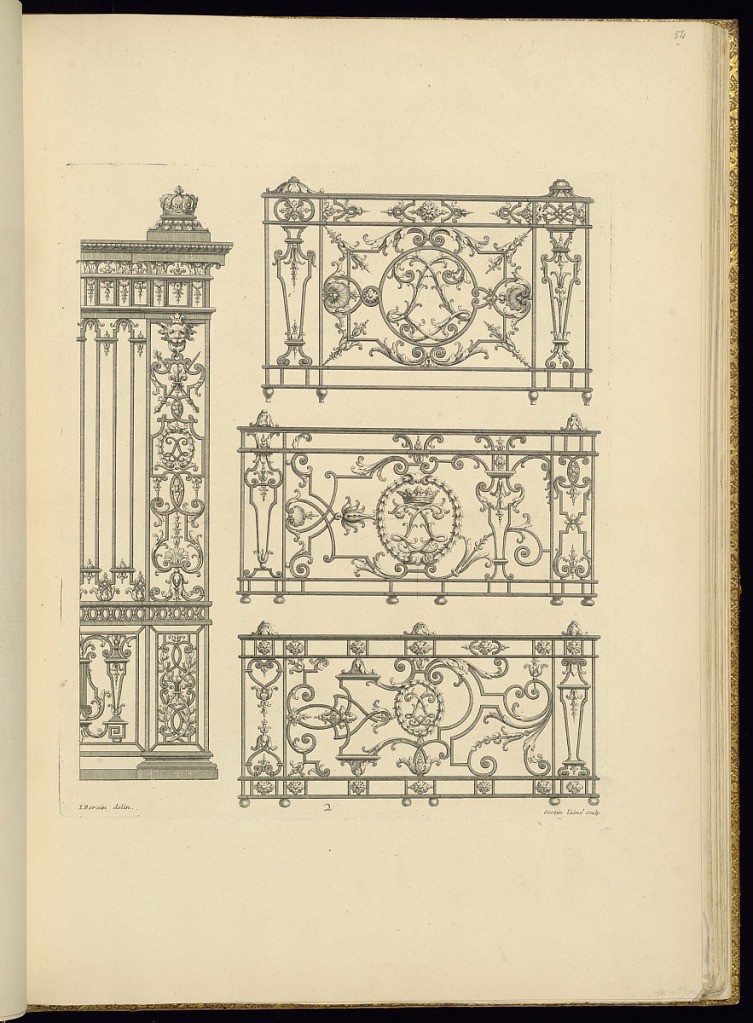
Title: Ornamented Fence Designs
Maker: Jean Berain, the elder, French, 1640-1711
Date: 1711
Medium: Engraving on laid paper
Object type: Bound print
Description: Tall gate and three shorter irons fence designs. The plate is signed and numbered.